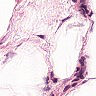
Metastatic tissue present: no